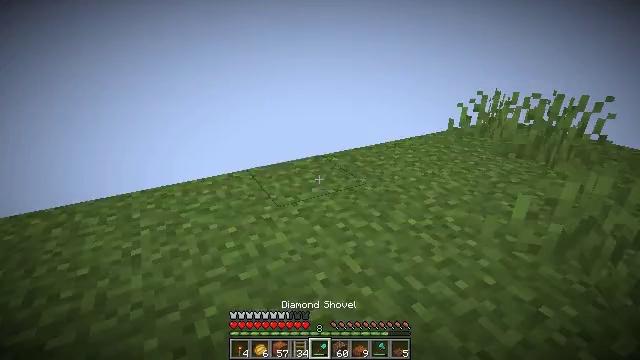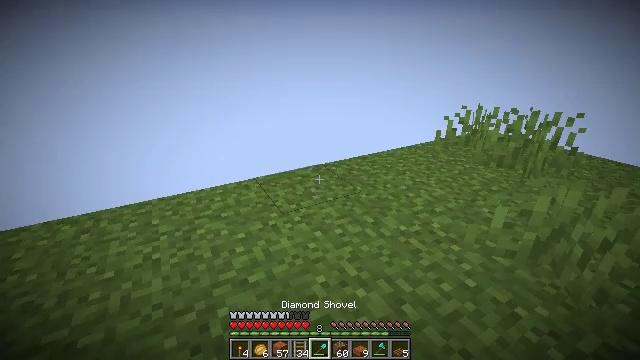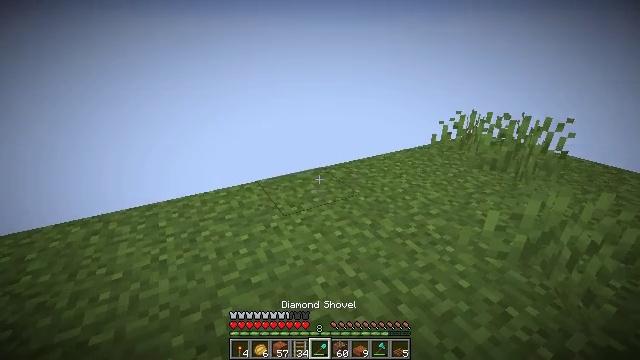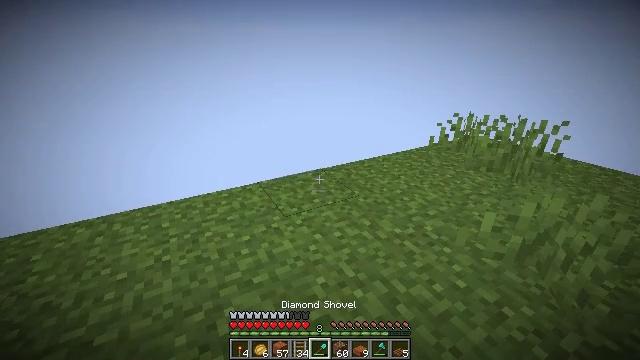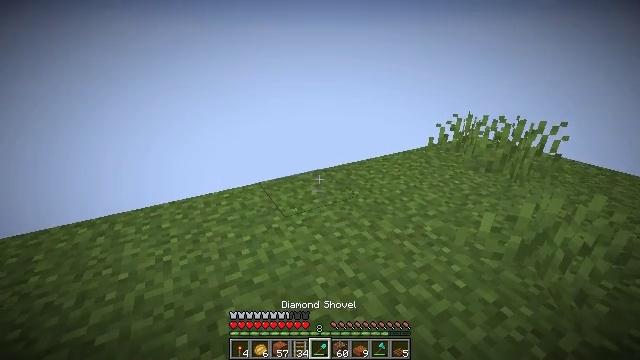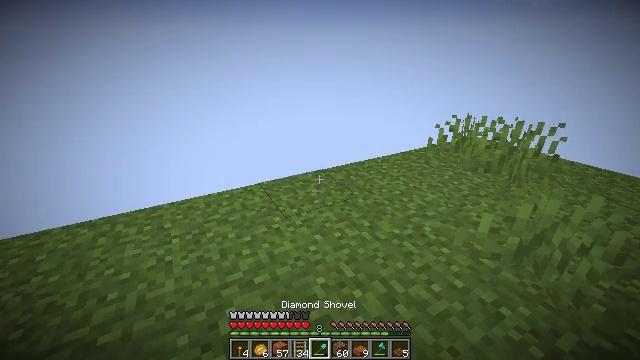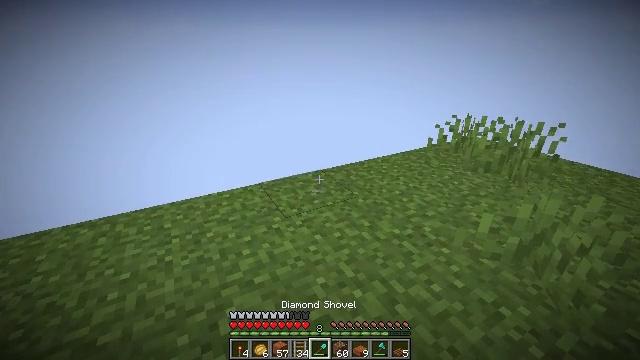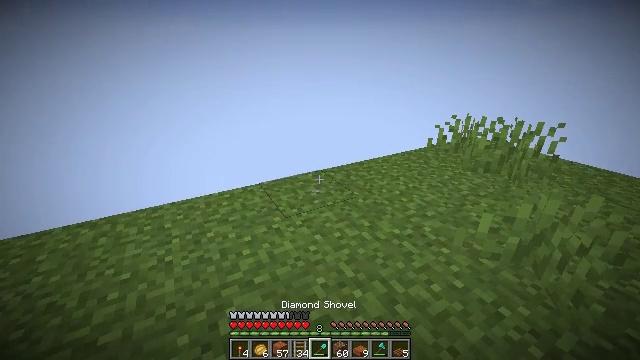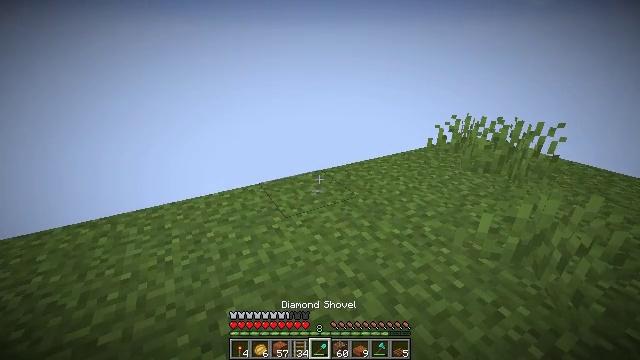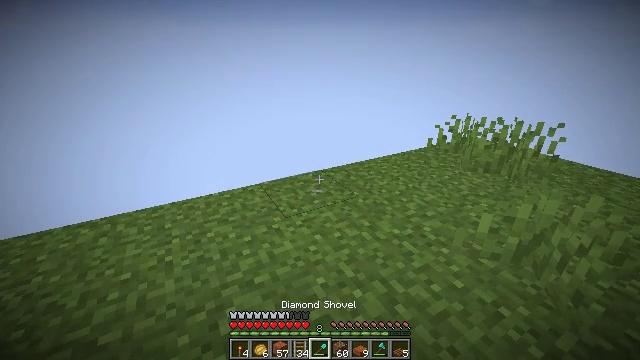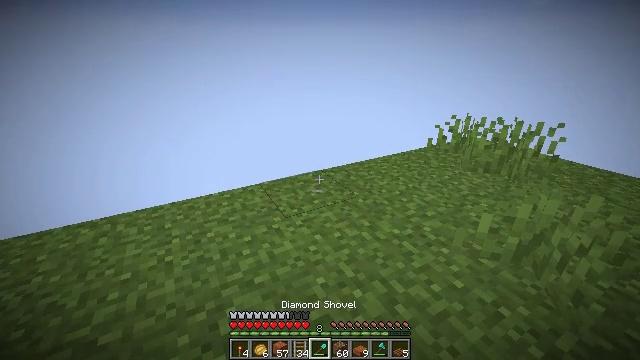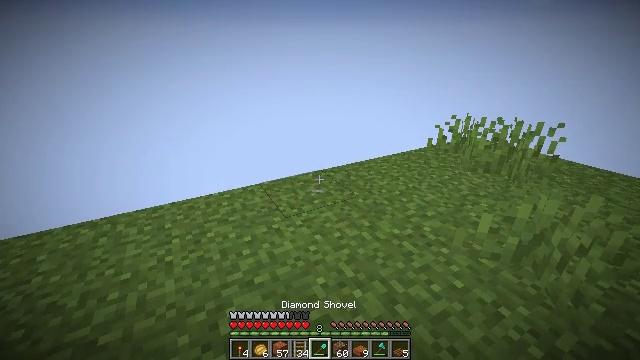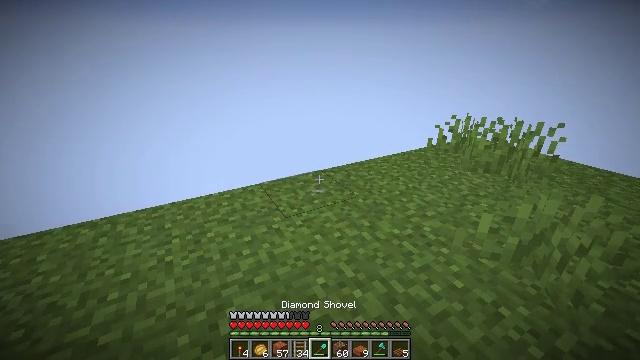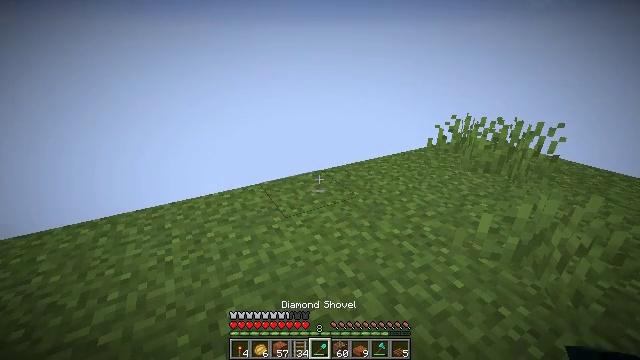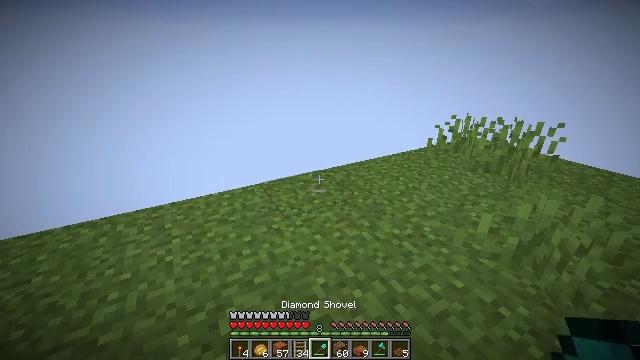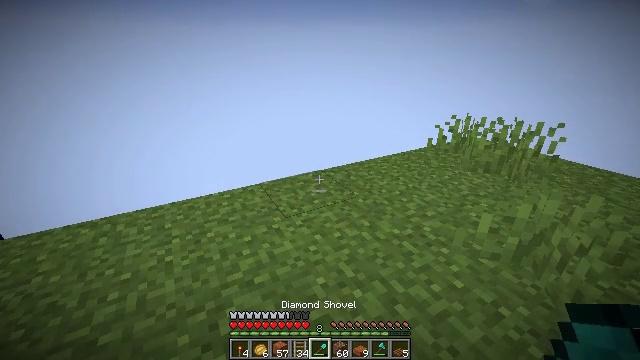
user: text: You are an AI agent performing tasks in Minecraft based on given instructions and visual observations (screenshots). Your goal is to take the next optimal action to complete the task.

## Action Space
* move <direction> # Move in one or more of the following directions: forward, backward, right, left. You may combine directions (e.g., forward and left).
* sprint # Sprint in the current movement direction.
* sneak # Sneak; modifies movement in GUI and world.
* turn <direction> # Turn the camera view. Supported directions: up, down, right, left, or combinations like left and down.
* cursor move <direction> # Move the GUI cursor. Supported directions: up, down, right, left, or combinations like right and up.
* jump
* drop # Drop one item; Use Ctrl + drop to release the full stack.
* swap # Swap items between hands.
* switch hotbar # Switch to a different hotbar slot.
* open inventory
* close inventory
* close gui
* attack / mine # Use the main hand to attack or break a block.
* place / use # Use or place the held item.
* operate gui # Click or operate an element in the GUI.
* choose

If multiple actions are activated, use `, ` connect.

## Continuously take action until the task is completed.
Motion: motion action
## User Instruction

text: Kill the cat.
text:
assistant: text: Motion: no_op
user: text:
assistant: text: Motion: no_op
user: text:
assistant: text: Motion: no_op
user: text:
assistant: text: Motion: no_op
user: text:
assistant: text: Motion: no_op
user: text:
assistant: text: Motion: no_op
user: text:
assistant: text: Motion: no_op
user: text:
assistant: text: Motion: no_op
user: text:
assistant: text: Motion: no_op
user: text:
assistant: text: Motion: no_op
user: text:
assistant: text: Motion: no_op
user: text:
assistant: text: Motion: no_op
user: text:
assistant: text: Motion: no_op
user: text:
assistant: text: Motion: no_op
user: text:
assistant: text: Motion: no_op
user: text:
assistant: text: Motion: no_op
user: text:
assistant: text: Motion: no_op
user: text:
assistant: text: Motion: no_op
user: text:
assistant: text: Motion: no_op
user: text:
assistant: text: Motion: no_op
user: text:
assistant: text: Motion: no_op
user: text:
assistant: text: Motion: no_op
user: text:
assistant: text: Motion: no_op
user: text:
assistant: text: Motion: no_op
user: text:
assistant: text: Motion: no_op
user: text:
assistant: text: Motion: no_op
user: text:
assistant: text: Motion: no_op
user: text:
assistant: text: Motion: no_op
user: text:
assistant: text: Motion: no_op
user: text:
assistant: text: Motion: no_op